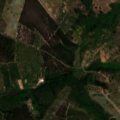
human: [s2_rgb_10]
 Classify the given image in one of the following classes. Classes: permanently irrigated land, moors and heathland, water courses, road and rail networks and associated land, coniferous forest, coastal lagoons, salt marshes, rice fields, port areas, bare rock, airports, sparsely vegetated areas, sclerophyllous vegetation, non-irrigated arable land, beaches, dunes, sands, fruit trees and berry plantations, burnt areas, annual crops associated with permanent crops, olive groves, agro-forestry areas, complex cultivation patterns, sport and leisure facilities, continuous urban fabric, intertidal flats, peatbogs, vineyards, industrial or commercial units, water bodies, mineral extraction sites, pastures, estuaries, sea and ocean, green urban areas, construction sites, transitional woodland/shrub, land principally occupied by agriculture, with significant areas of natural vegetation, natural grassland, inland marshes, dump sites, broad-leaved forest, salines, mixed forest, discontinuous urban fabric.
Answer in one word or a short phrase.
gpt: continuous urban fabric